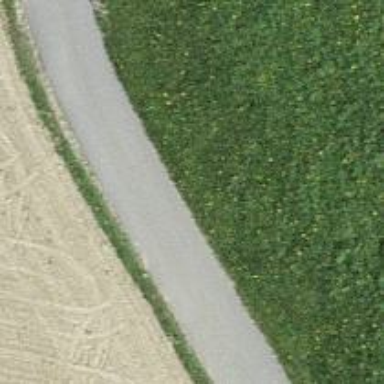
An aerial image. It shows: Unclassified road with asphalt surface.